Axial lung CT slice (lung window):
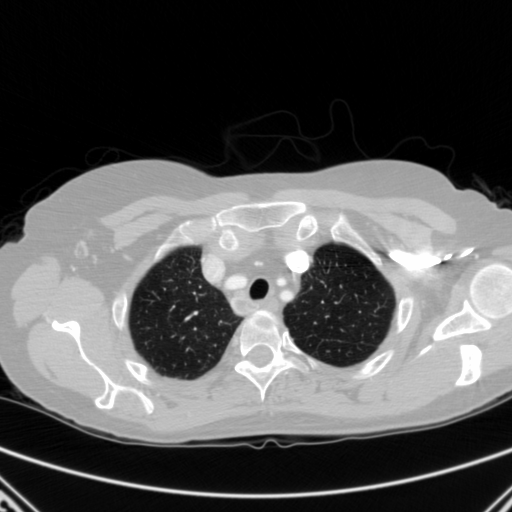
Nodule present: no